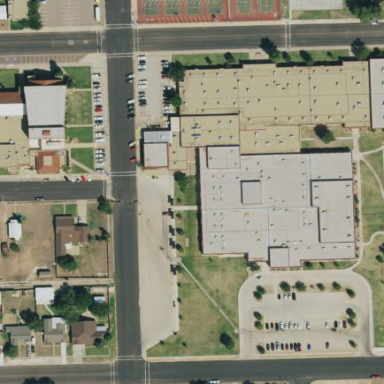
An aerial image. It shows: School building.